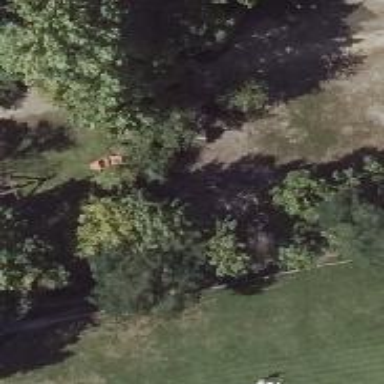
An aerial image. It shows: Playground with playhouse.